Question: What is the result of this measurement?
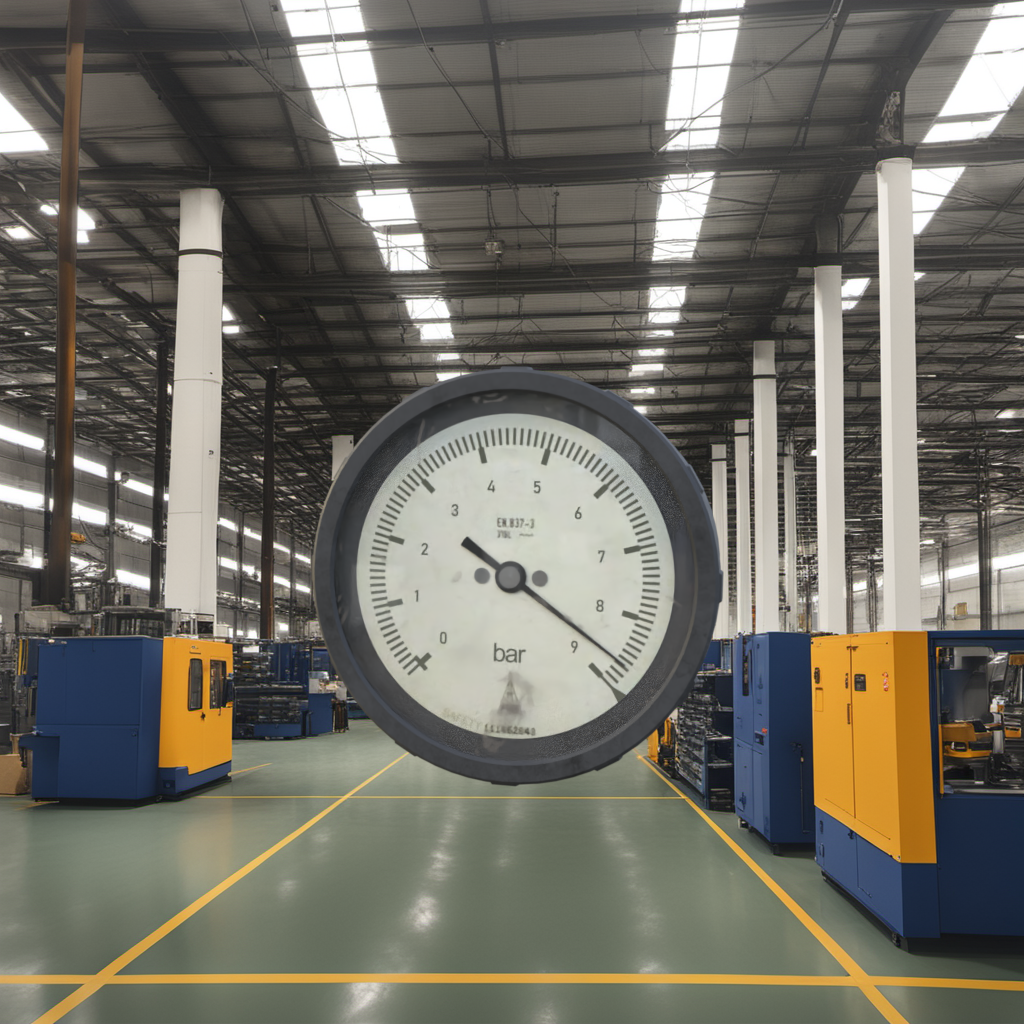
Answer: The result is 8.63
Question: What is the value range of the measurement in the image?
Answer: The range is from 0 to 9
Question: What is the minimum and maximum value of this measurement?
Answer: The minimum value is 0 and the maximum value is 9